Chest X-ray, PA view. Patient: 69 years old, sex F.
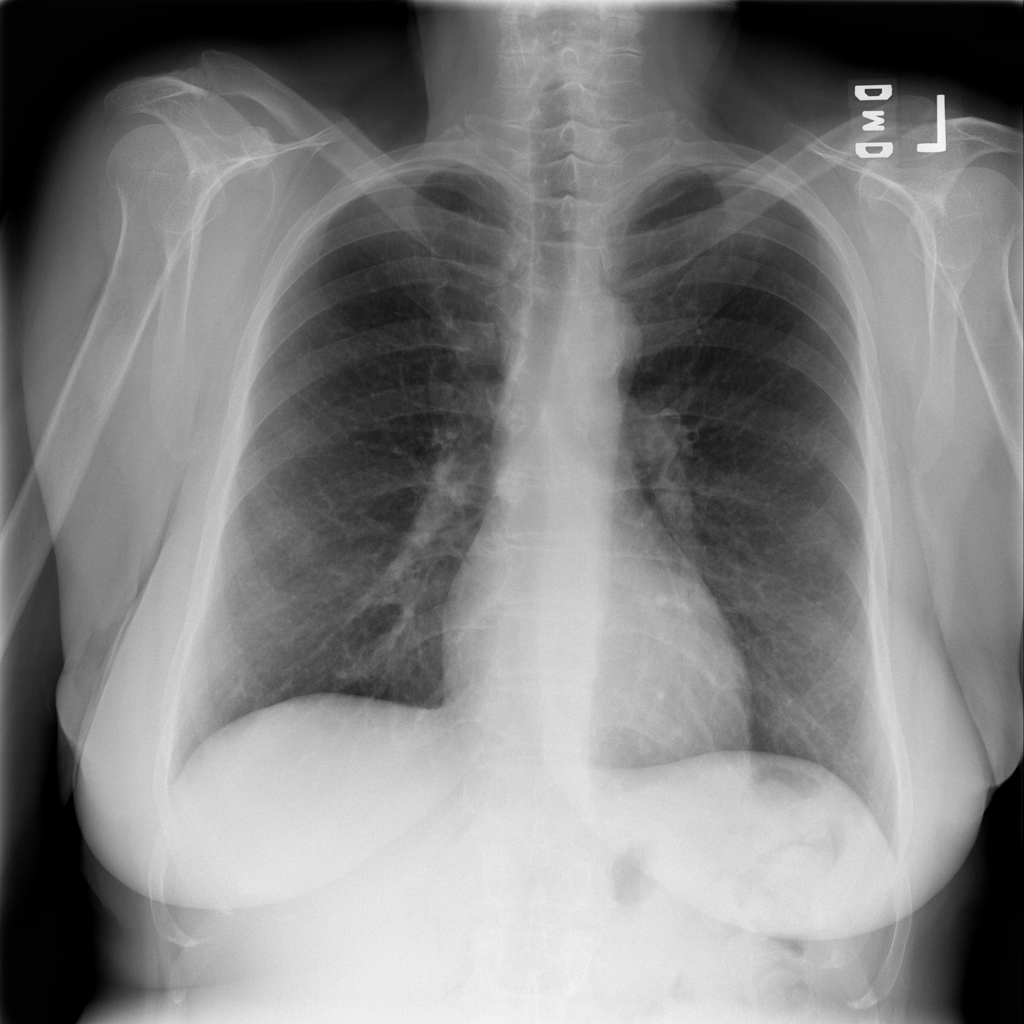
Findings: No Finding